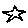
Label: star